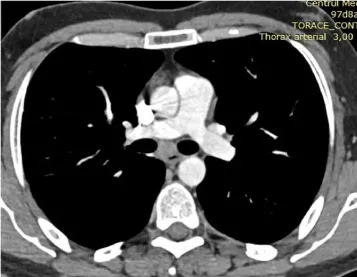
(A-D) HRCT of the lungs: multiple bilateral micronodules predominant in the upper lobes, increased infracarinal lymph nodes.
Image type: radiology (ct)